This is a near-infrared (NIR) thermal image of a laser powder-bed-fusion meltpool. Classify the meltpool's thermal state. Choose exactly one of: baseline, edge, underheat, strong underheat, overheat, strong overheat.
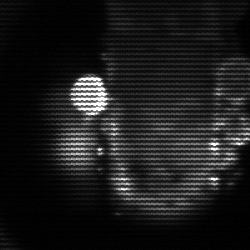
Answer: strong underheat